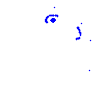
Particle: electron